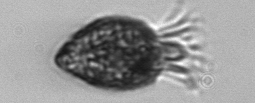
Label: Strombidium_tintinnodes